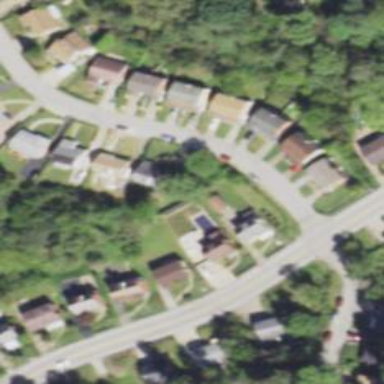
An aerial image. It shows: Driveway.